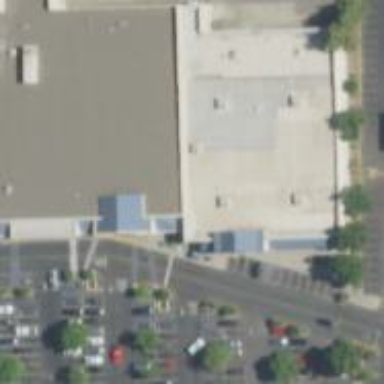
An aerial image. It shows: Department store building.